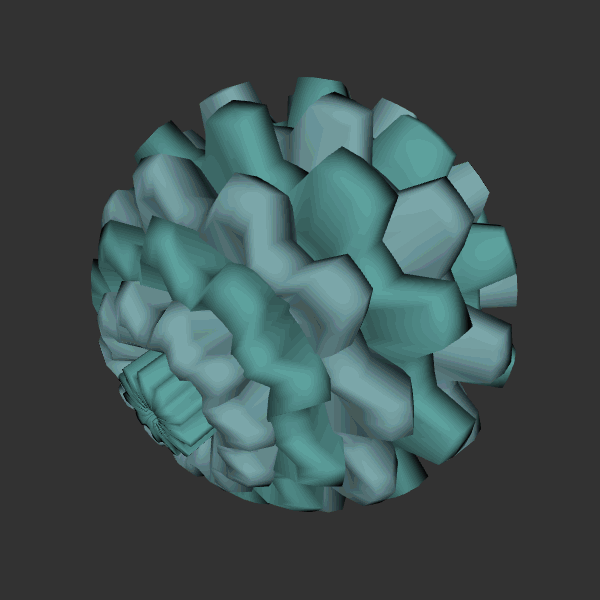
Background: dark